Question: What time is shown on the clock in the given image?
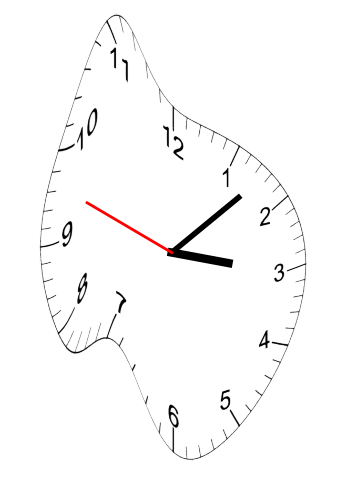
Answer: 03:07:48